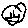
Label: smiley face